Question: I would like to know if there is a much cleaner looking code to do this LINQ statements because soon as I transfer to my actual program with these queries I will be querying more variables (other properties of the child_t table).
LINQ Statements from LINQpad:
'''
// Displaying the Child (with their dialects)
var query = (
from c in child_t
join cd in tn_child_dialect_t on c.child_id equals cd.child_id into tcdGroup
from a in tcdGroup.DefaultIfEmpty()
join d in lu_dialect_t on a.dialect_id equals d.dialect_id into dGroup
from b in dGroup.DefaultIfEmpty()
group c by new { c.child_id, c.last_name, b.name } into grp
select new
{
child_id = grp.Key.child_id,
last_name = grp.Key.last_name,
dialects = grp.Key.name,
});
var query2 = (from item in query.ToList()
group item by new { item.child_id } into grp
select new
{
child_id = grp.FirstOrDefault().child_id,
last_name = grp.FirstOrDefault().last_name,
dialects = string.Join(", " , grp.Select(d=>d.dialects)),
}).ToList();
// Displaying the Child (with their vaccinations)
var query3 =
from c in child_t
join cv in tn_child_vaccination_t on c.child_id equals cv.child_id into tcvGroup
from n in tcvGroup.DefaultIfEmpty()
join v in lu_vaccination_t on n.vaccination_id equals v.vaccination_id into d2Group
from m in d2Group.DefaultIfEmpty()
//where (c.child_id == 1)
group c by new { c.child_id, c.last_name, m.name } into grp
select new
{
child_id = grp.Key.child_id,
last_name = grp.Key.last_name,
vaccinations = grp.Key.name,
};
var query4 = (from item in query3.ToList()
group item by new { item.child_id } into grp
select new
{
child_id = grp.FirstOrDefault().child_id,
last_name = grp.FirstOrDefault().last_name,
vaccinations = string.Join(", " , grp.Select(d=>d.vaccinations)),
}).ToList();
/* Fuller Outer Join query2 and query4*/
var childIDs = query2.Select(x => x.child_id).Union(query4.Select(x => x.child_id));
var q = from id in childIDs
join d in query2 on id equals d.child_id into firstGroup from n in firstGroup.DefaultIfEmpty()
join v in query4 on id equals v.child_id into secondGroup from m in secondGroup.DefaultIfEmpty()
//where firstGroup.Any() ^ secondGroup.Any()
select new {
id = n.child_id,
dialects = n.dialects,
vaccinations = m.vaccinations
};
Console.WriteLine(q);
'''
This is how it looks like when run:

Description of other related tables:
- - - - -
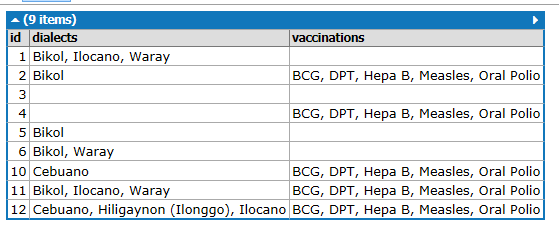
Answer: Try something like this:
'''
var query =
(from child in child_t
join tmp_child_dialect in tn_child_dialect_t
on child.child_id equals tmp_child_dialect.child_id into tmp_child_dialect_group
from child_dialect in tmp_child_dialect_group.DefaultIfEmpty()
join tmp_dialect in lu_dialect_t
on child_dialect.dialect_id equals tmp_dialect.dialect_id into tmp_dialect_group
from dialect in tmp_dialect_group.DefaultIfEmpty()
join tmp_child_vaccination in tn_child_vaccination_t
on child.child_id equals tmp_child_vaccination.child_id into tmp_child_vaccination_group
from child_vaccination in tmp_child_vaccination_group.DefaultIfEmpty()
join tmp_vaccination in lu_vaccination_t
on child_vaccination.vaccination_id equals tmp_vaccination.vaccination_id into tmp_vaccination_group
from vaccination in tmp_vaccination_group.DefaultIfEmpty()
select new { ChildId = child.child_id,
DialectName = dialect.name,
VaccinationName = vaccination.name }
)
.GroupBy(x => x.ChildId, (key, group) => new
{
ChildId = key,
Dialects = group.Select(x => x.DialectName)
.Where(x => x != null)
.Distinct(),
Vaccinations = group.Select(x => x.VaccinationName)
.Where(x => x != null)
.Distinct()
});
'''